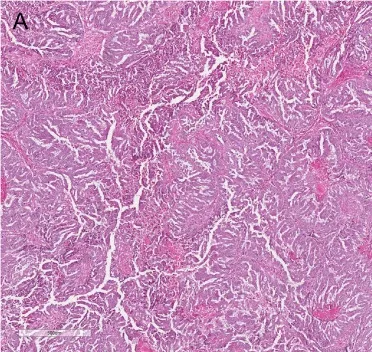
(A) High grade serous carcinoma with TSC2 mutation, showing predominant gland formation with slit-like spaces (4X).
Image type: pathology (h&e)